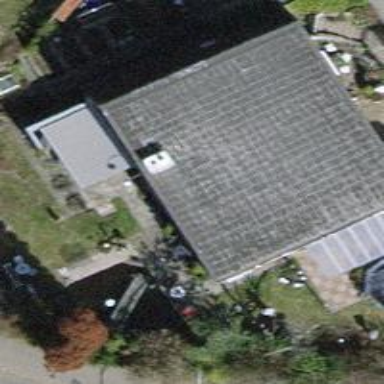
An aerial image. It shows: Detached building.